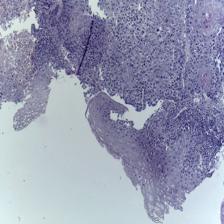
Diagnosis: OSCC